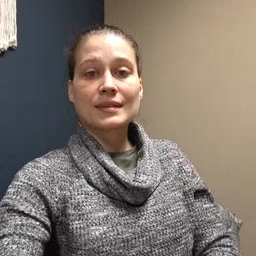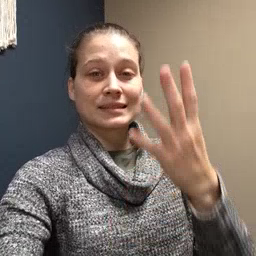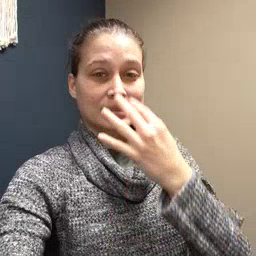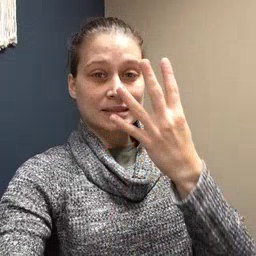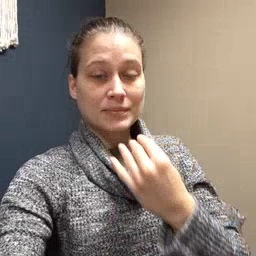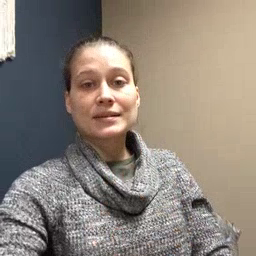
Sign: sleepy